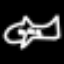
Label: airplane